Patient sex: F
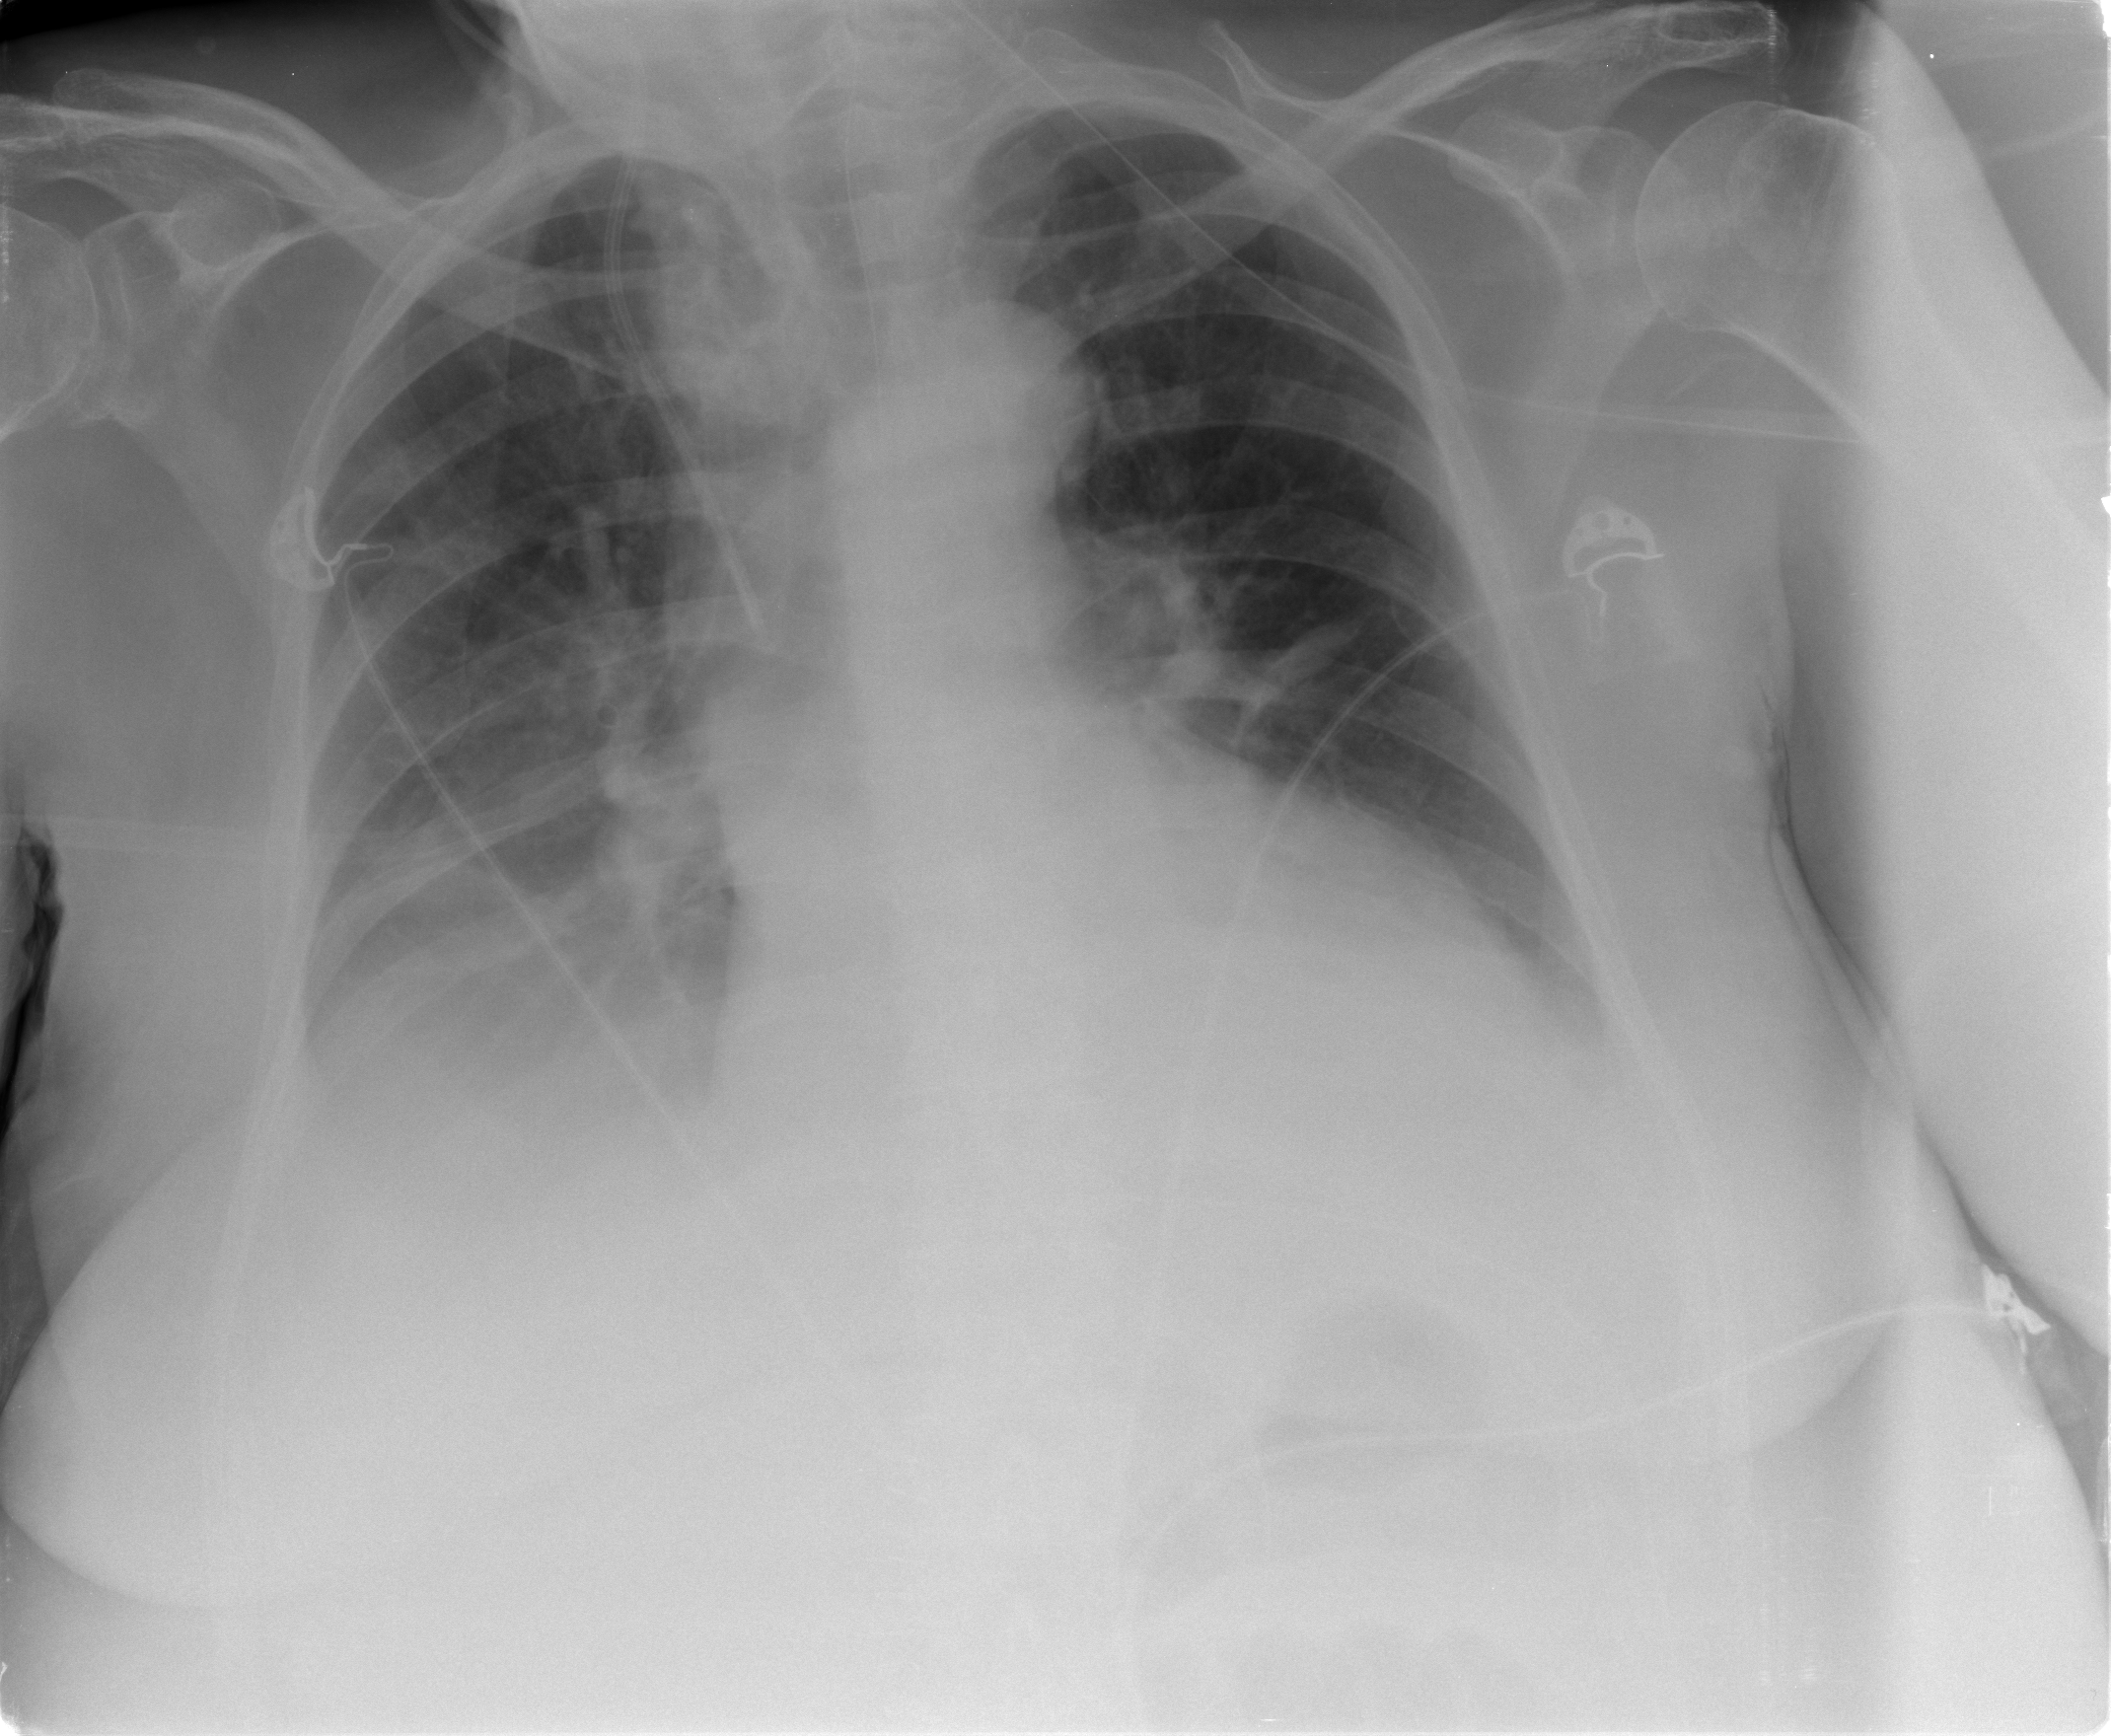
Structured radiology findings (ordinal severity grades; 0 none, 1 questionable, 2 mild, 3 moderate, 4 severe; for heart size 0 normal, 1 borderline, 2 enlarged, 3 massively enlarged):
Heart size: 0
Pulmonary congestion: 0
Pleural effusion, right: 2
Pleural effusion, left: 2
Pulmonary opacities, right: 0
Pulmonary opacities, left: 0
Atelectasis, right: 2
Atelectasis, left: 2